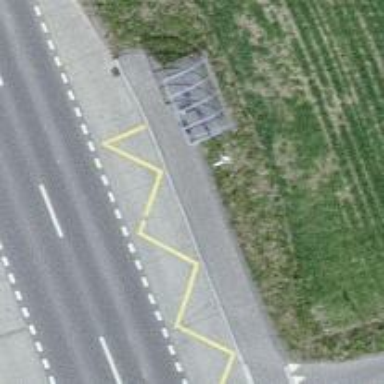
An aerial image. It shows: Bus stop with platform for public transport.